Interaction volume radius: 10 \u00c5
Interaction volume height: 15 \u00c5
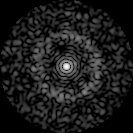
Disorder parameter: 0.8292